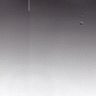
Metastatic tissue present: no